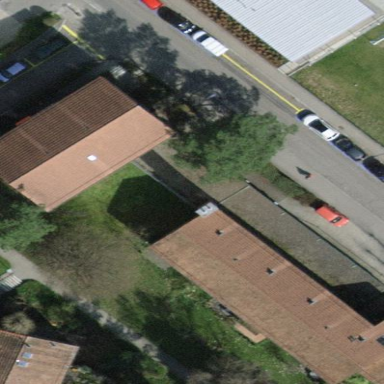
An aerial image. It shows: Flat-roofed apartment building.